Question: Game Rule: Clicking a light toggles itself and its adjacent (up, down, left, right) lights. What is the minimum number of clicks required to turn off all the lights?
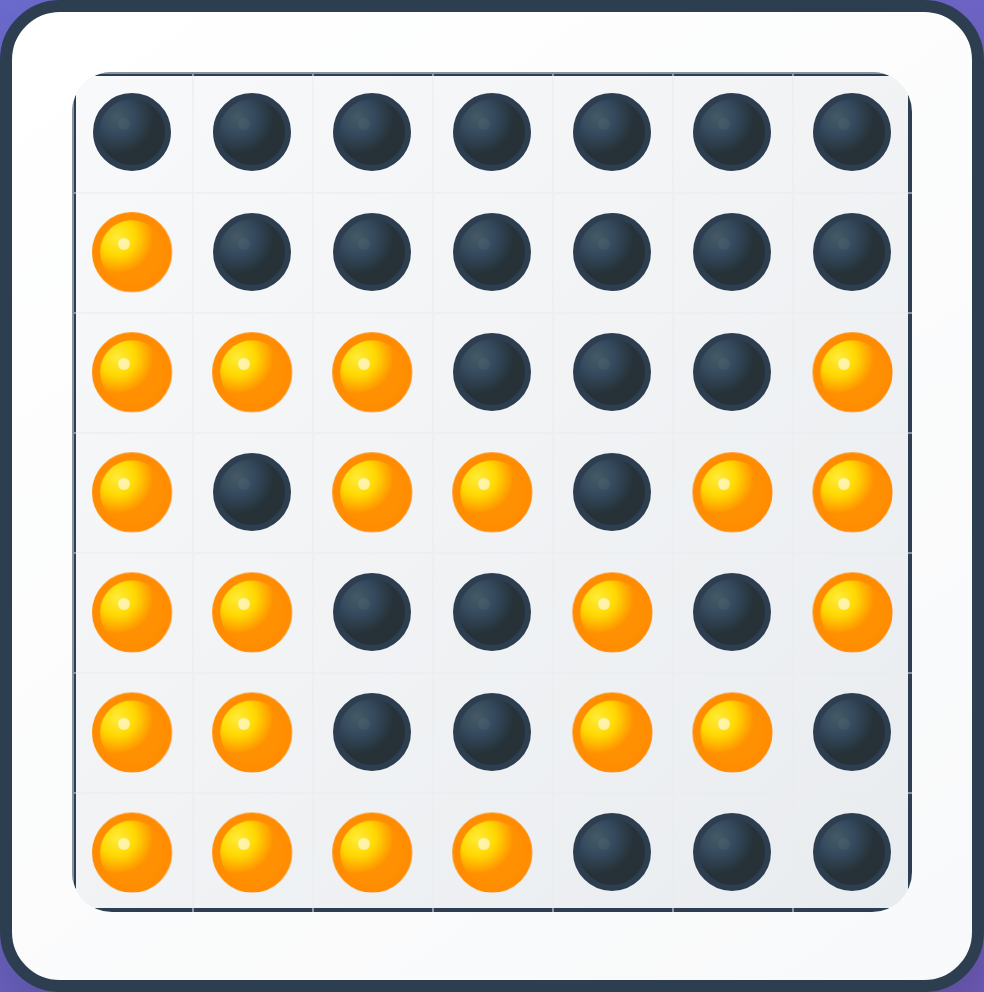
Answer: 7